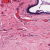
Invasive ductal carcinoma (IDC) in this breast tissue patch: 0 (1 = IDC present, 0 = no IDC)